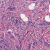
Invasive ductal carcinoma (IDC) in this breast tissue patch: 1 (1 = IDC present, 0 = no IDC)